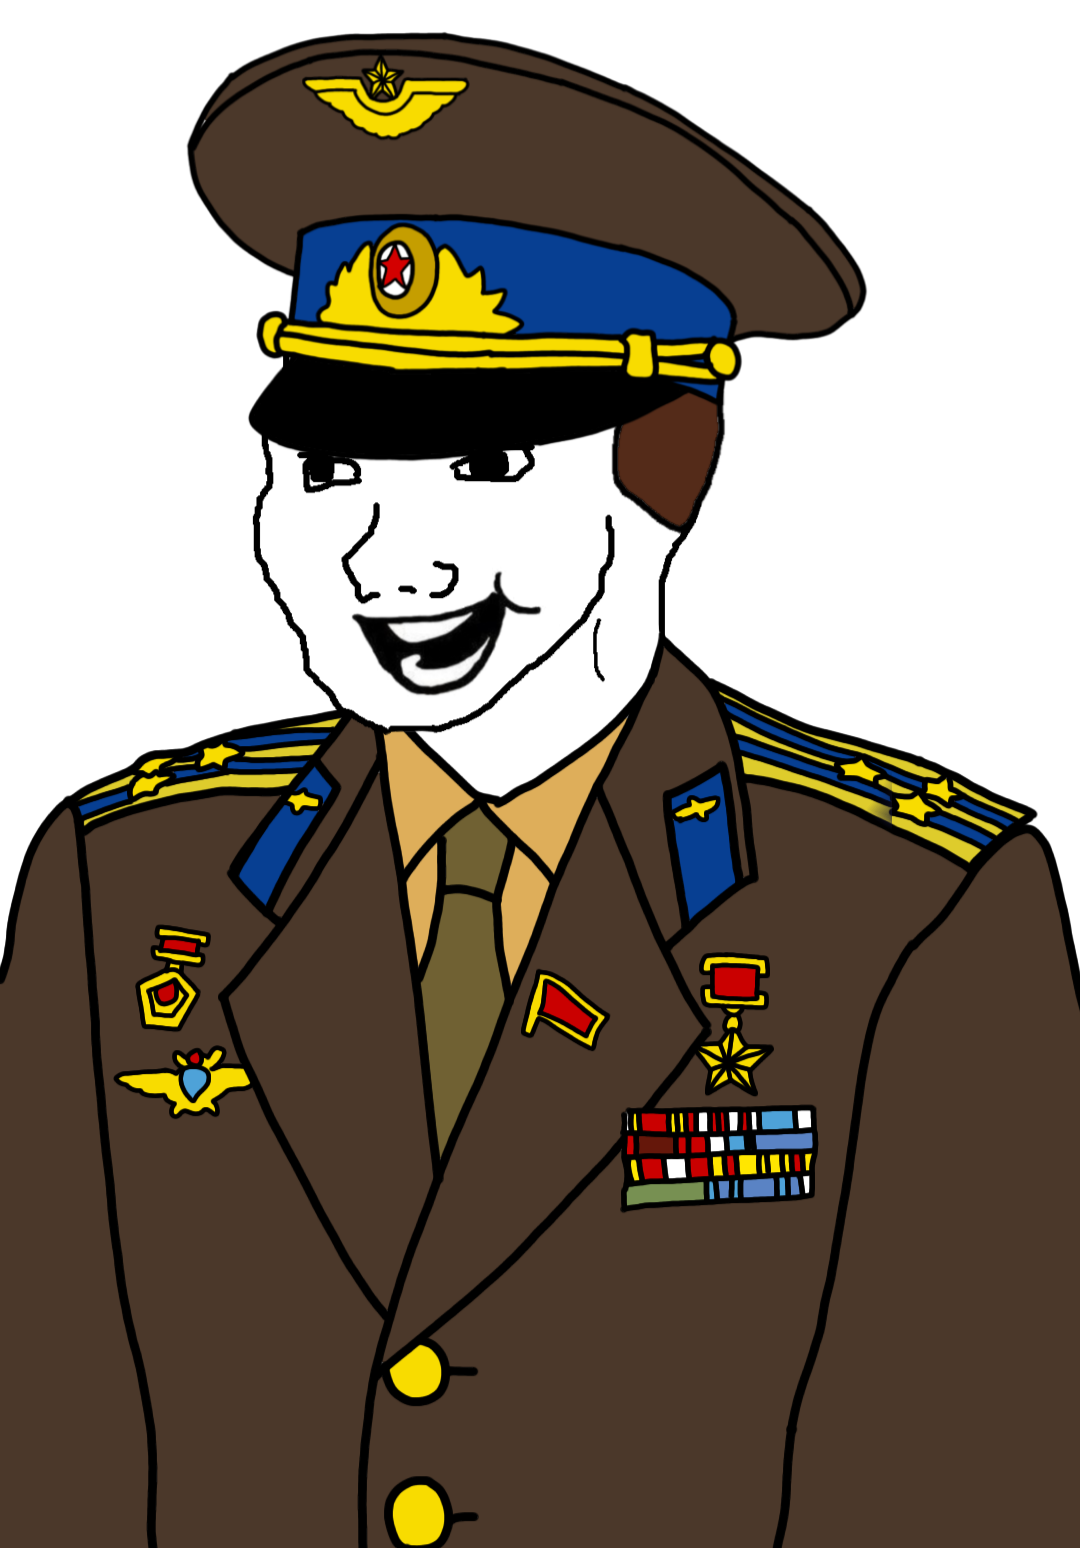
Label: 5_Bloomer